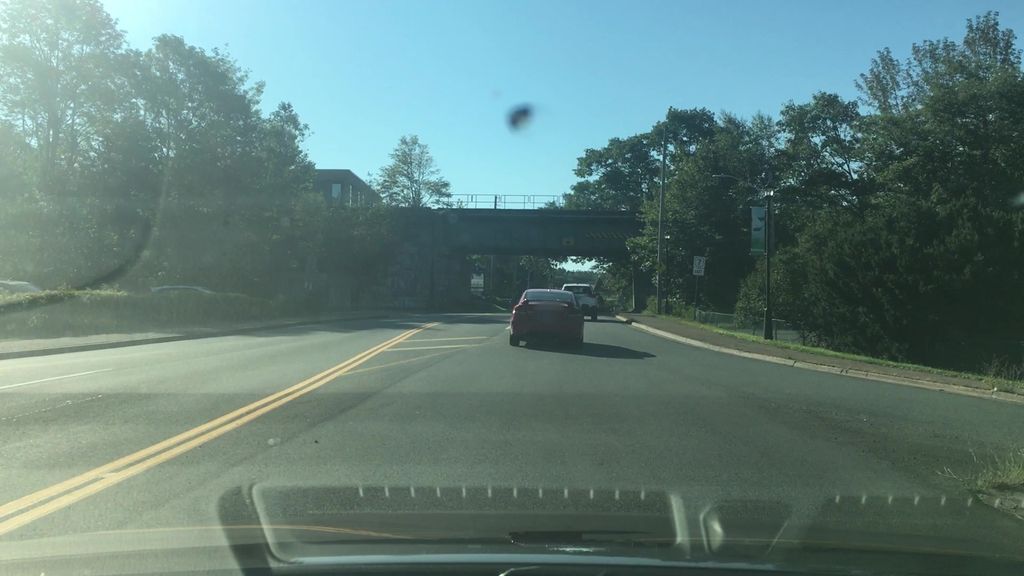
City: halifax